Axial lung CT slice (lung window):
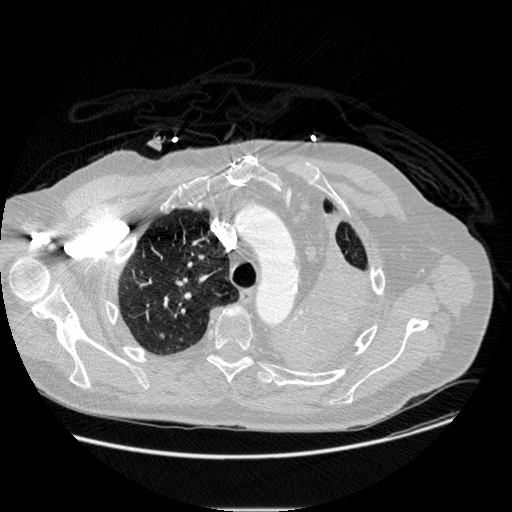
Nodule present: no